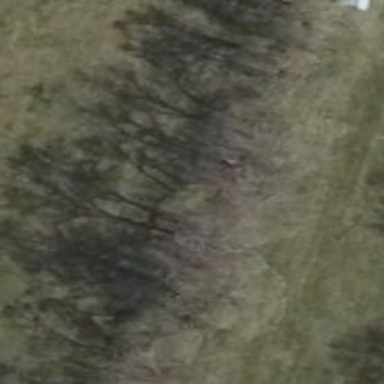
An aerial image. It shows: Forest with broadleaved trees.